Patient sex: M
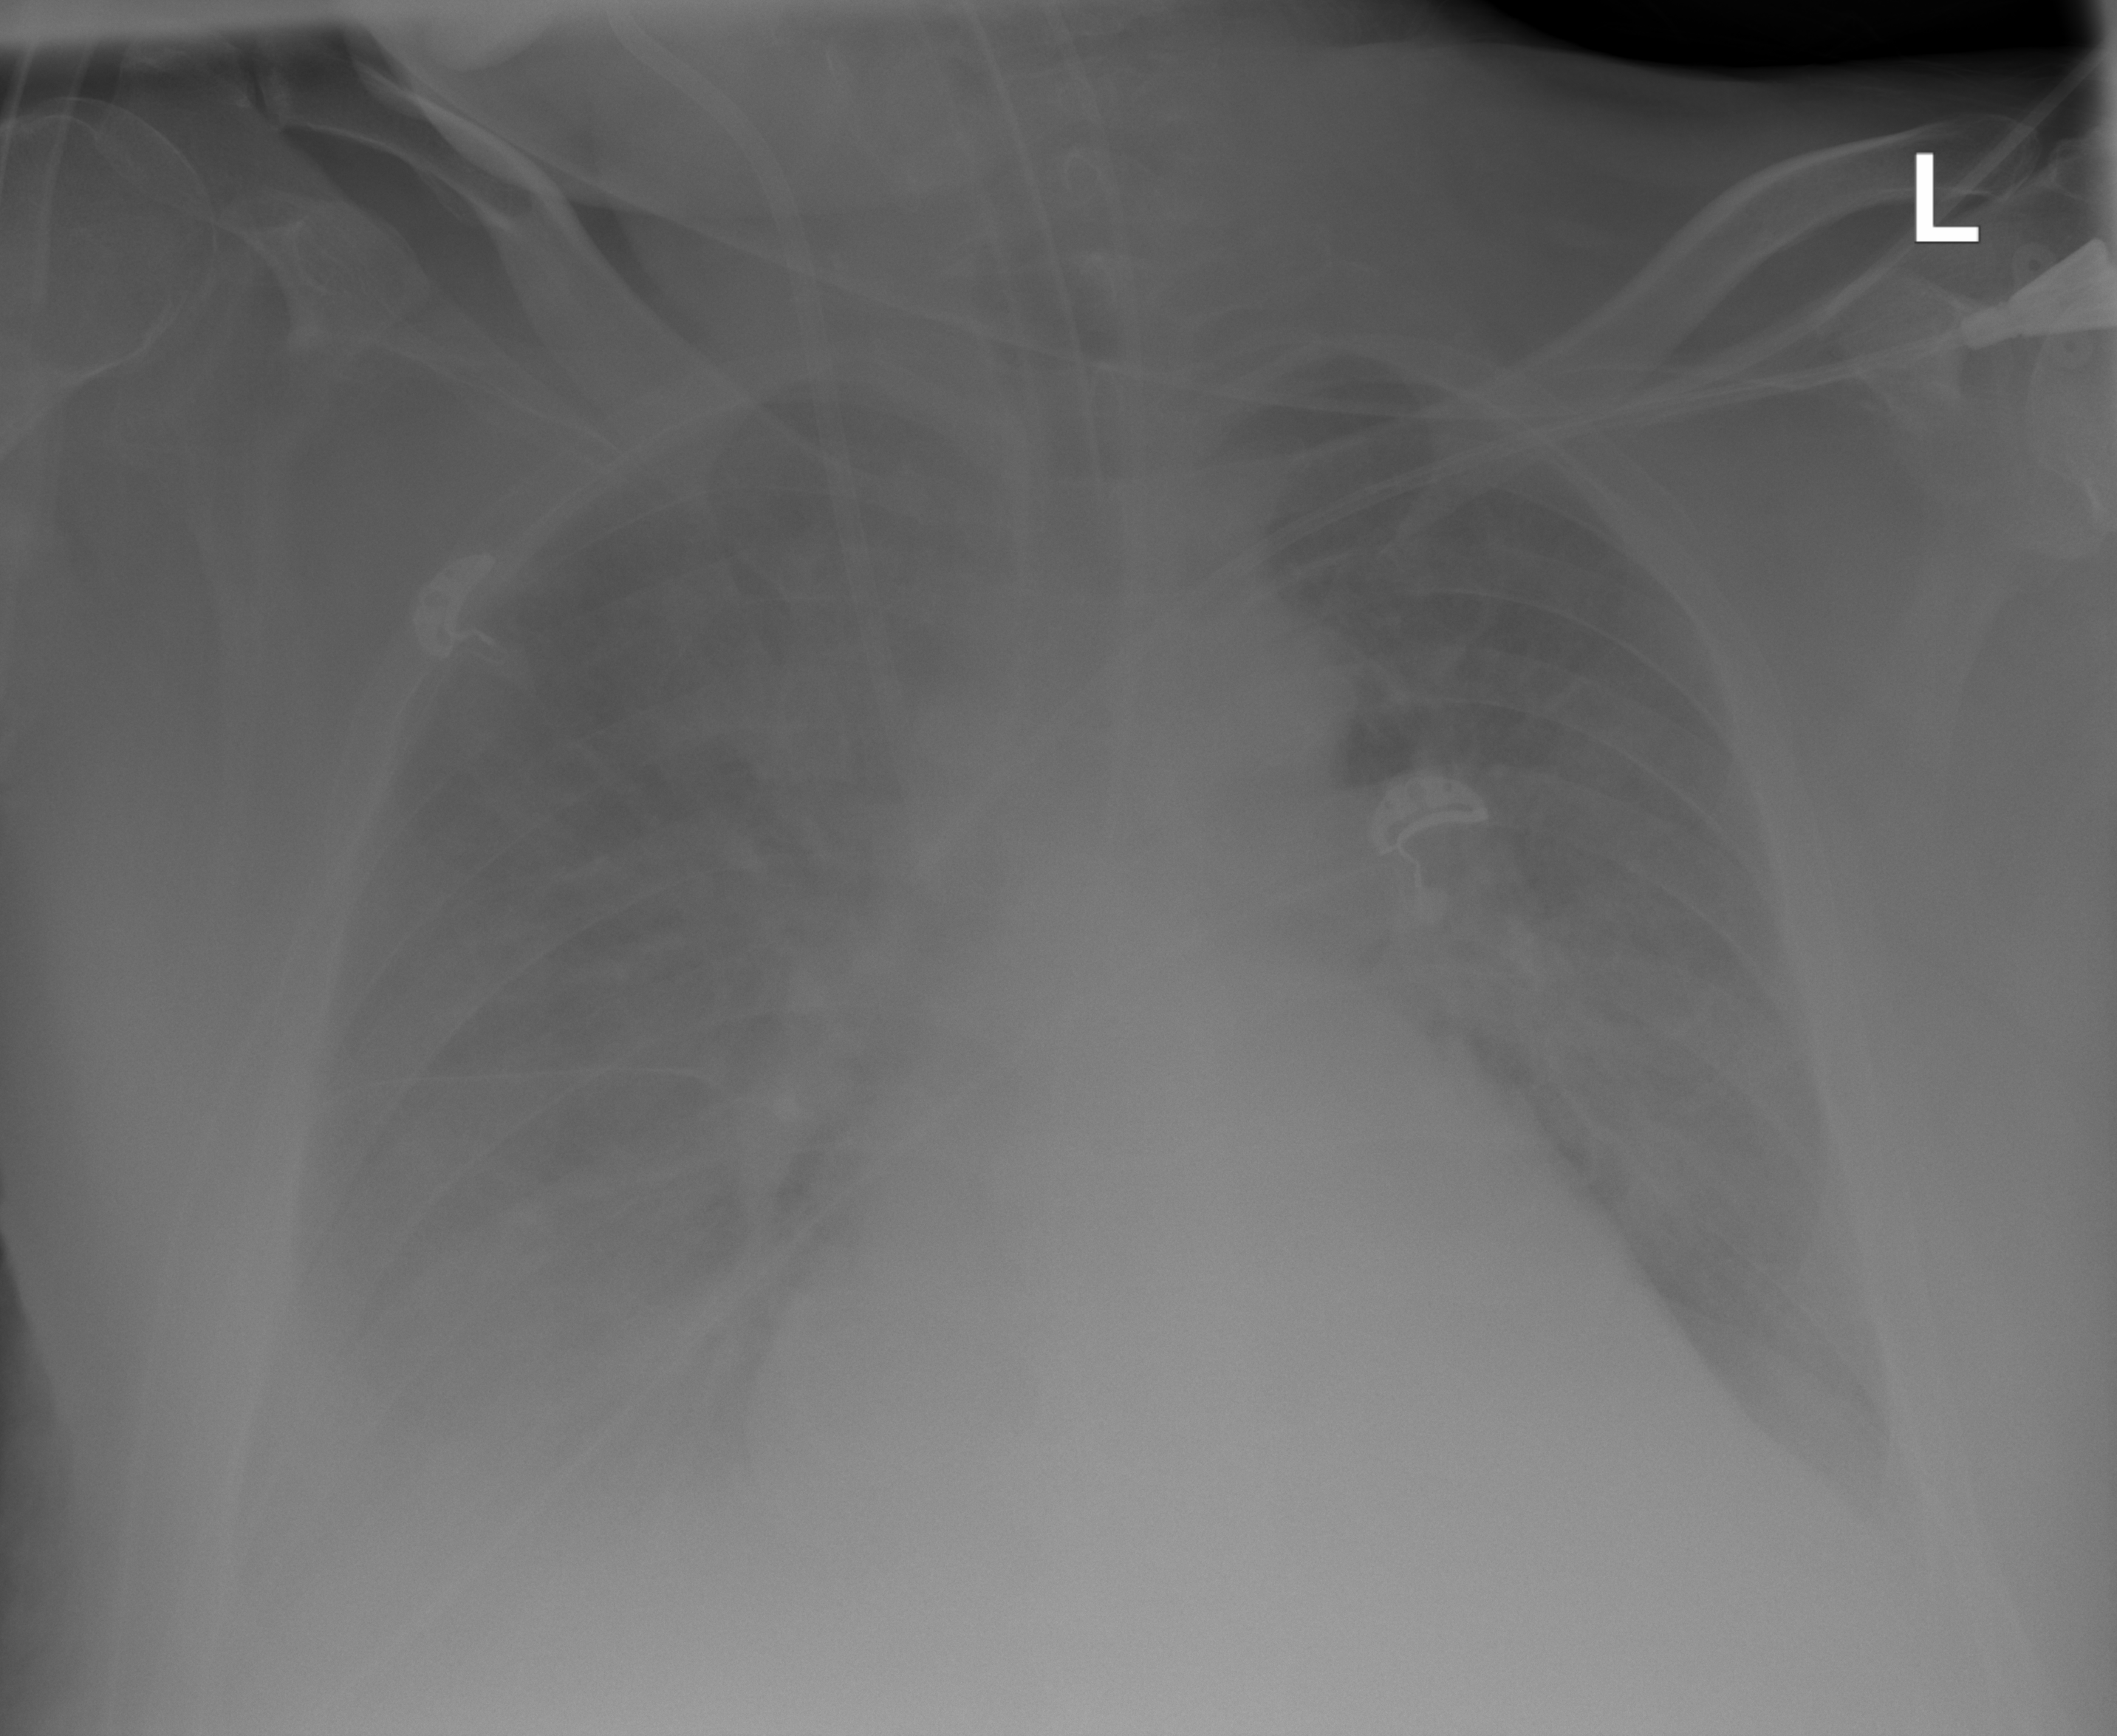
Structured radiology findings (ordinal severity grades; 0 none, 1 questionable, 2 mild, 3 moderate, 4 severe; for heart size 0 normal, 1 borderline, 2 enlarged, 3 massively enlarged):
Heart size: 2
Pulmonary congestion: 2
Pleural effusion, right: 3
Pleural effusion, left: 2
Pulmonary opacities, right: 1
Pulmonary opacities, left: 1
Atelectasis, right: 2
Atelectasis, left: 0